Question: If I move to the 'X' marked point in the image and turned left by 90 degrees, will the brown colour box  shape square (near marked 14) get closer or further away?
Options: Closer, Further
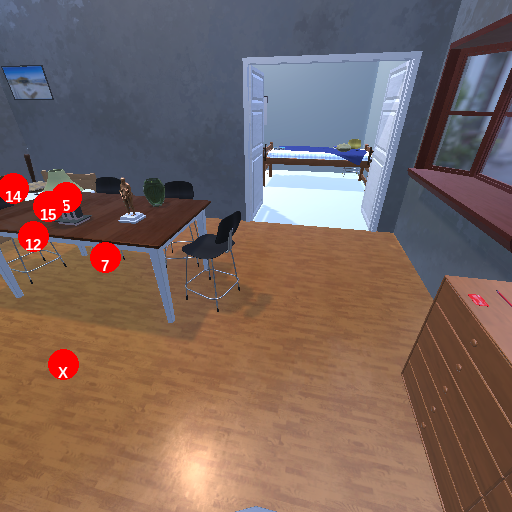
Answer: Closer